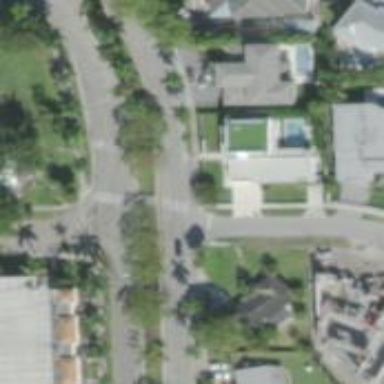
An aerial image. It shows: Road with stop sign.